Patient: sex M, age 66
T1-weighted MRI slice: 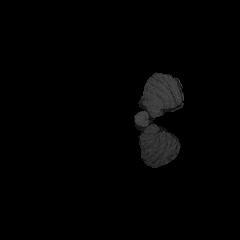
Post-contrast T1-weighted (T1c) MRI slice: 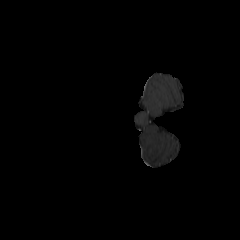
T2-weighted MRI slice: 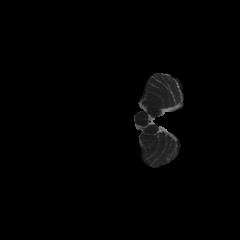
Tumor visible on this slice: no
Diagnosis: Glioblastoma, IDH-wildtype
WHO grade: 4